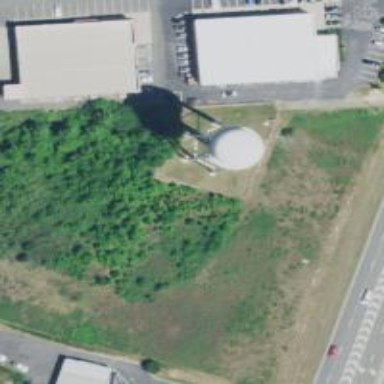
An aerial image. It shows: Water tower that is man-made.